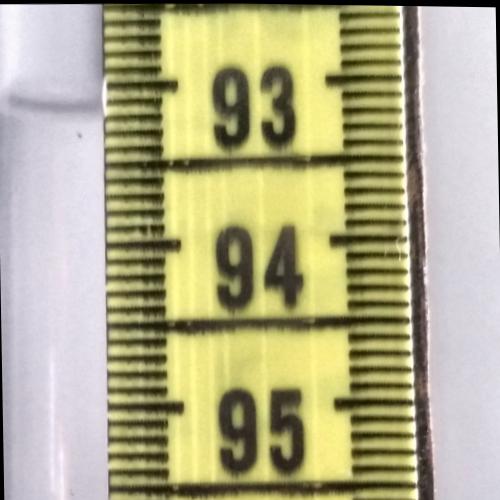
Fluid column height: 93.1 cm